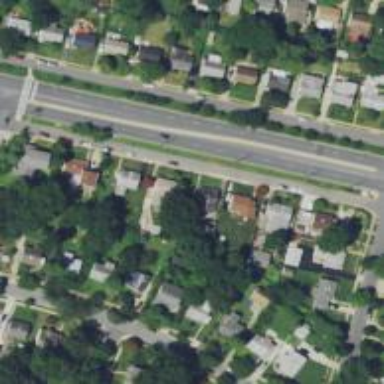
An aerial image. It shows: Sidewalk along the footway.